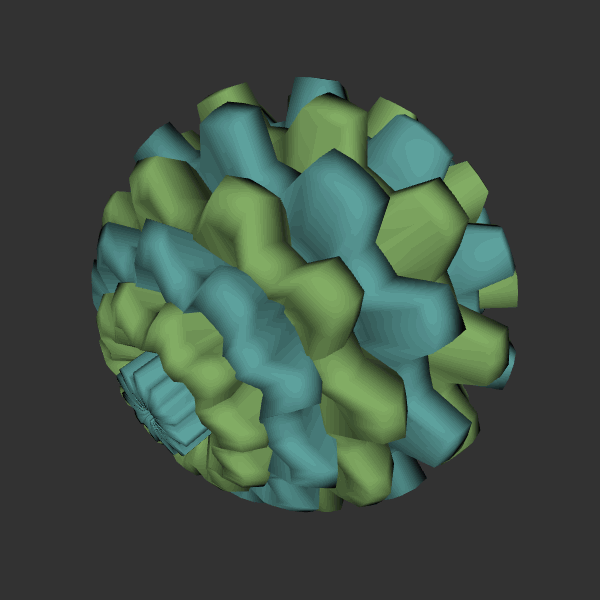
Background: dark